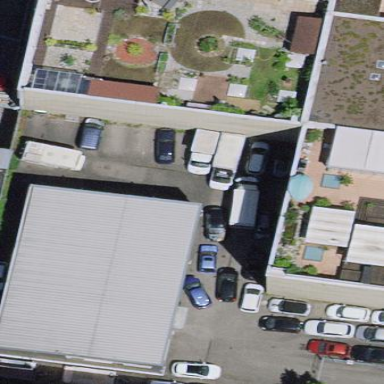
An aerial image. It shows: Manufacturing building.